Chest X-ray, PA view. Patient: 6 years old, sex M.
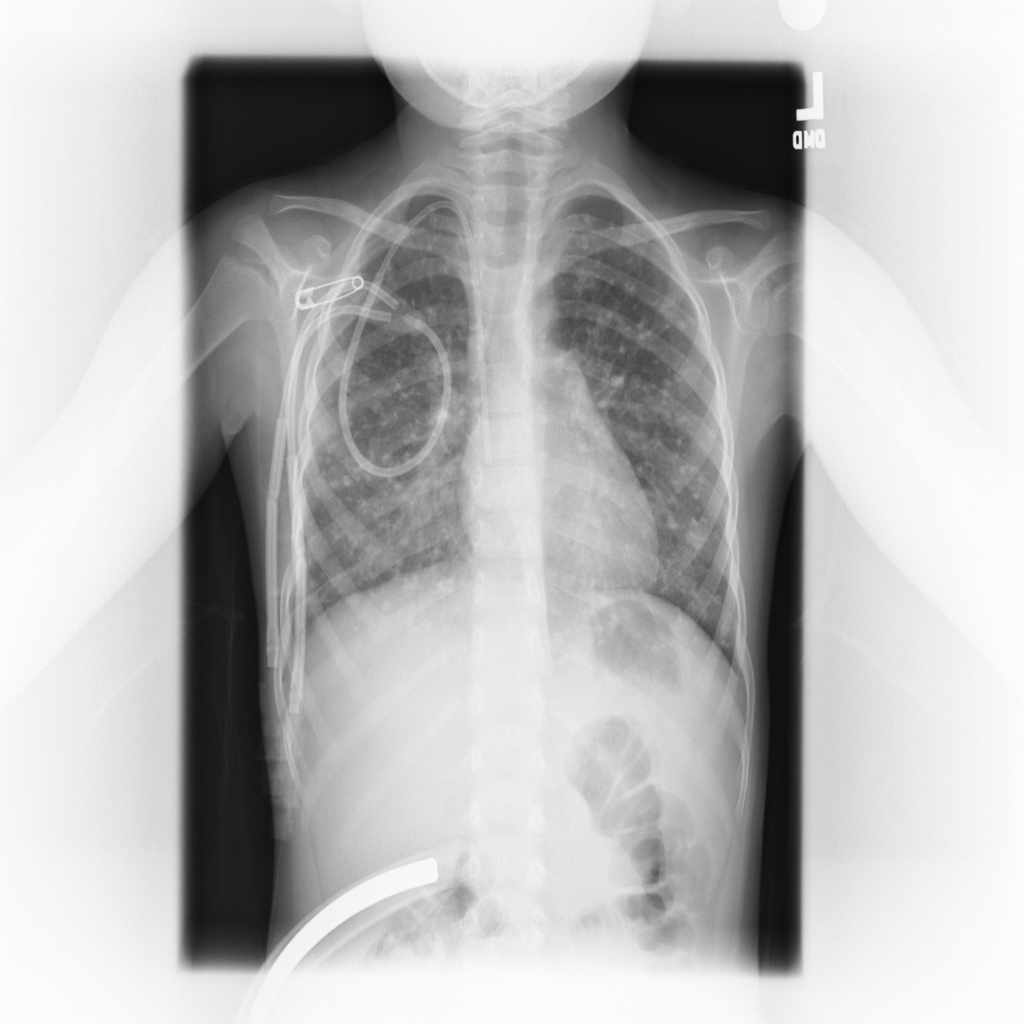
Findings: Infiltration, Nodule